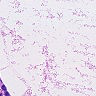
Metastatic tissue present: no